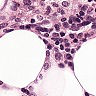
Metastatic tissue present: no